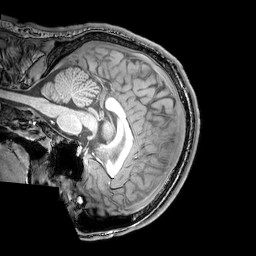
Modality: T1w
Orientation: sagittal
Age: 24
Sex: male
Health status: healthy
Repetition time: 0.081 s
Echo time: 0.037 s